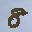
Label: 8